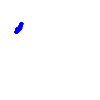
Particle: electron